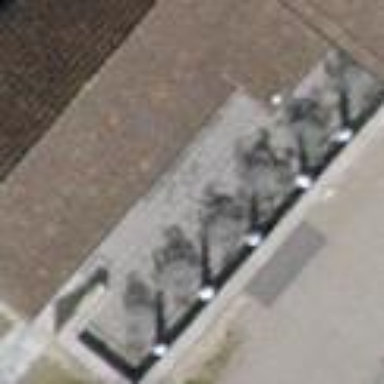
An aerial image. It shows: Building with flat grey roof.